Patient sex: M
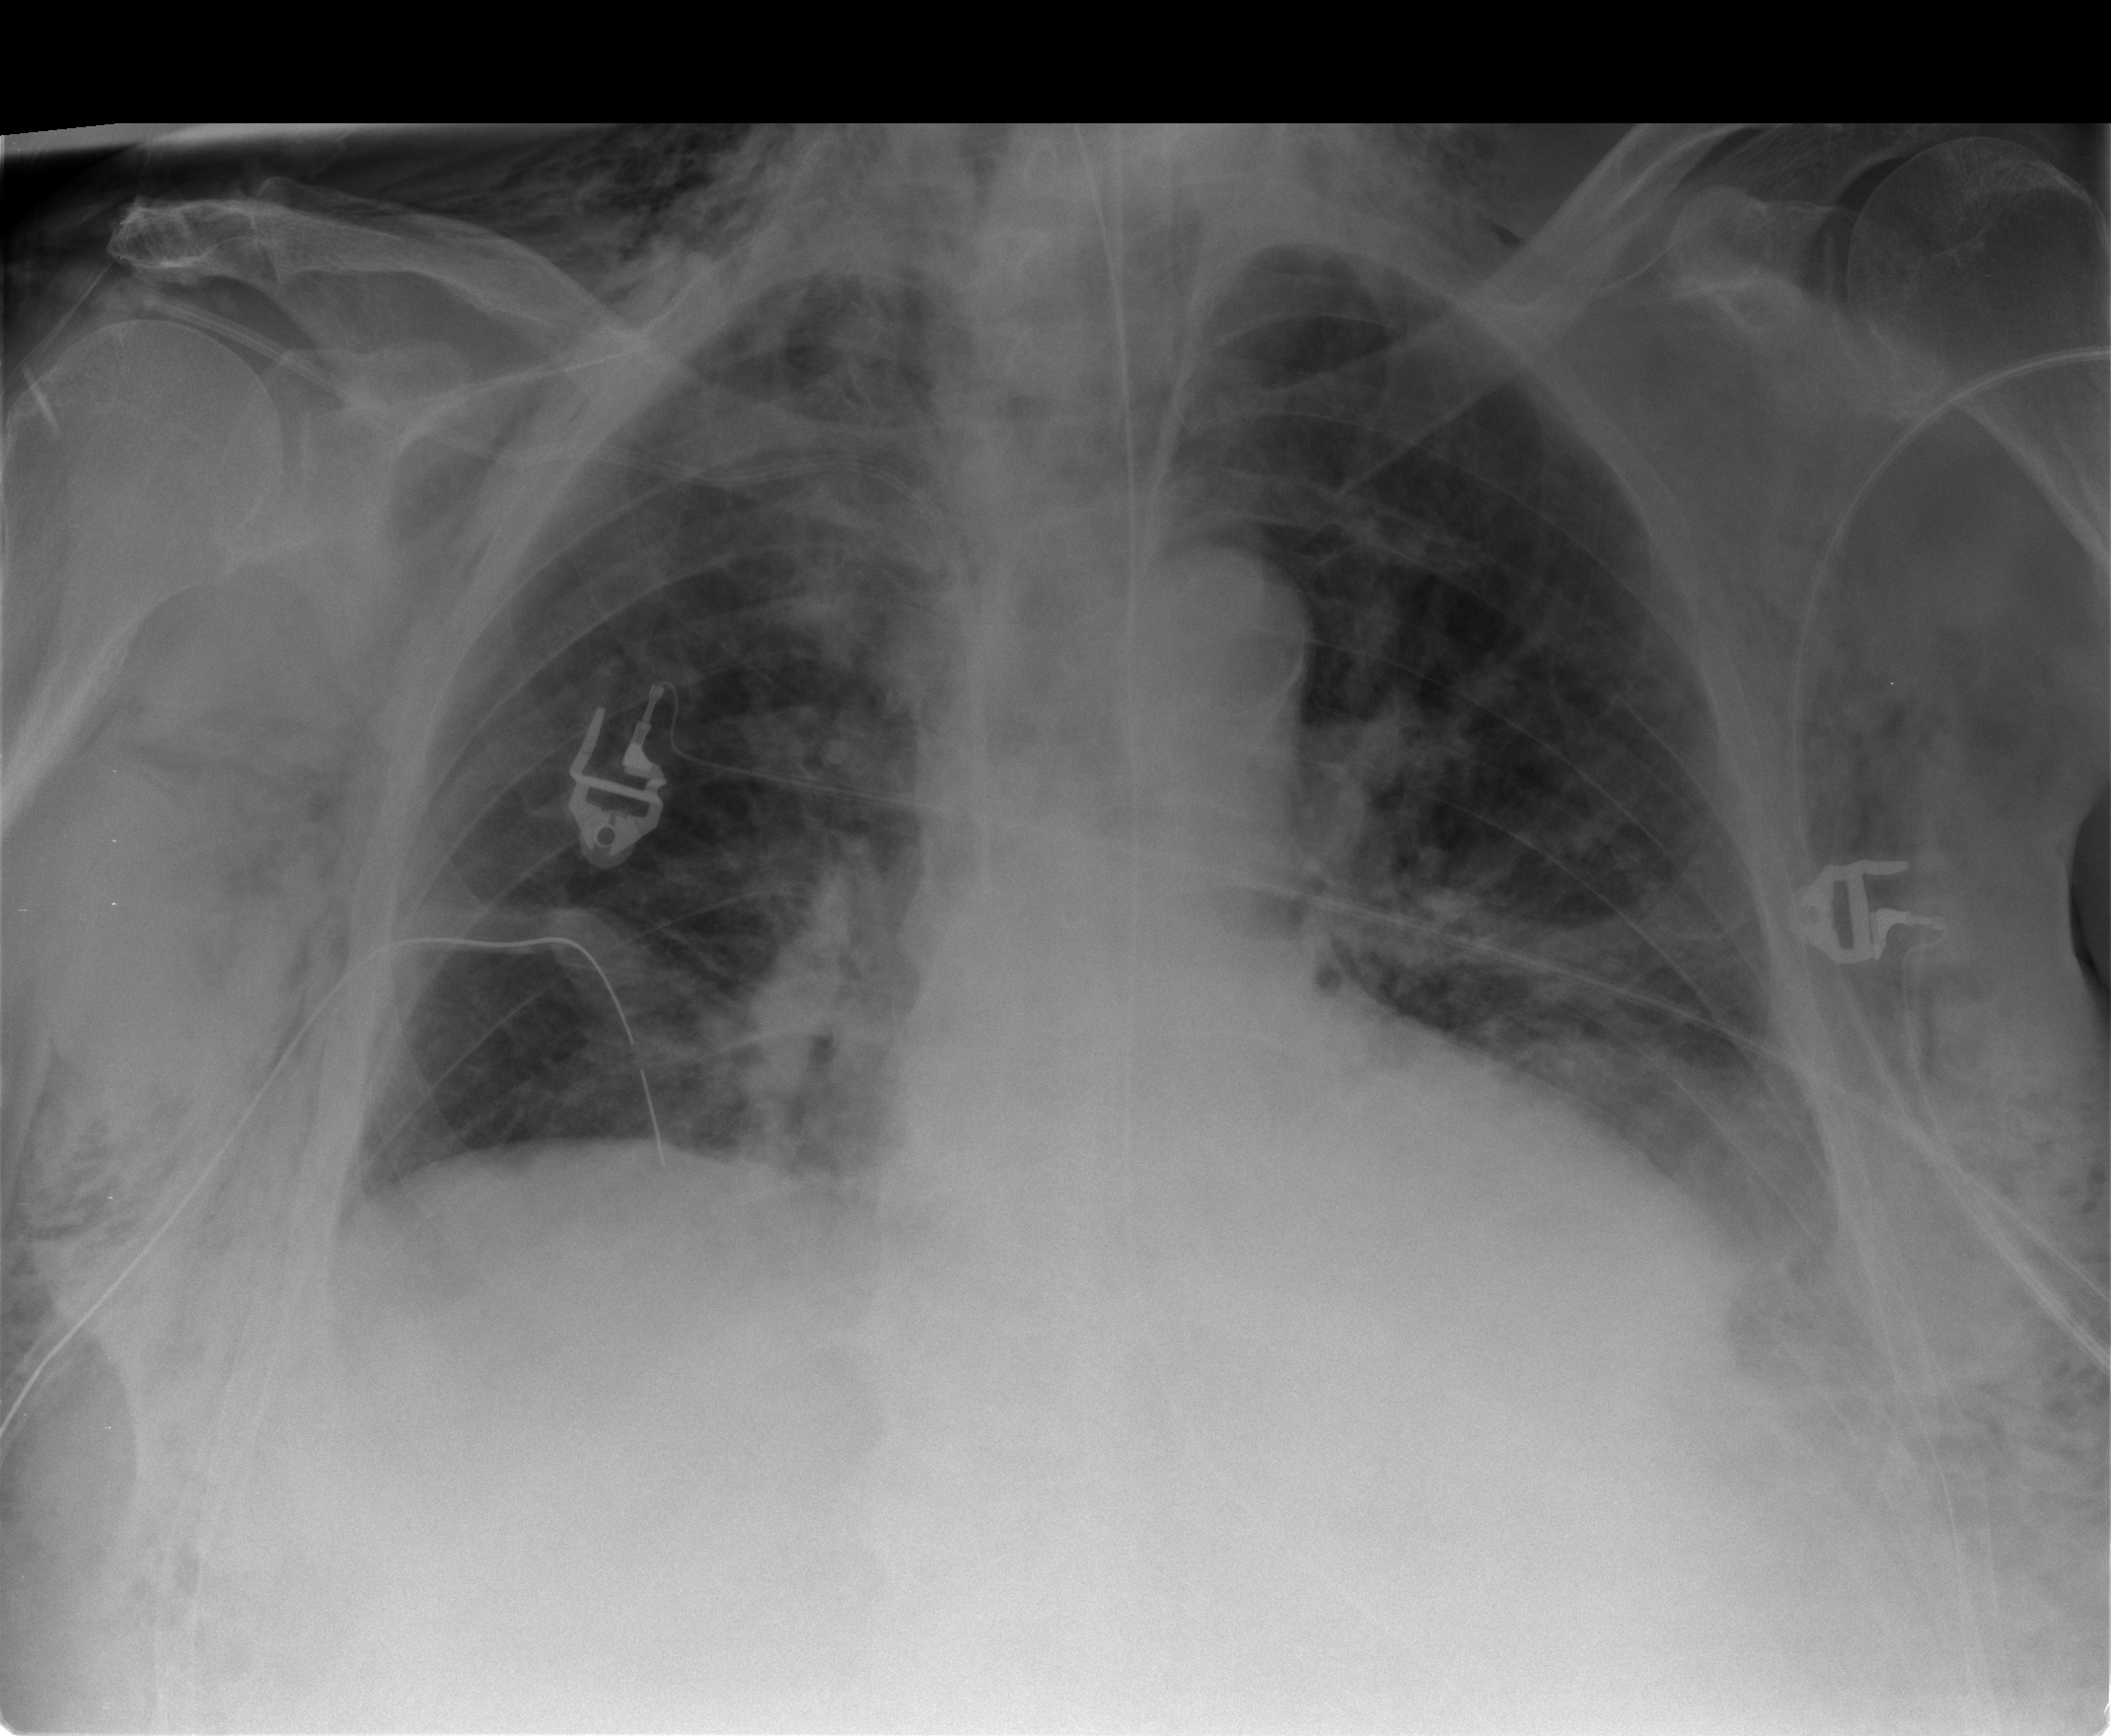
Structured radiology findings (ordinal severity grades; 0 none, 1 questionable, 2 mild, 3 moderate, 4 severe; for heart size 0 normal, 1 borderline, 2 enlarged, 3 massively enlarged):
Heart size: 2
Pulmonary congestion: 2
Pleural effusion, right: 0
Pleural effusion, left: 2
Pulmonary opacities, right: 0
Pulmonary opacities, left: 1
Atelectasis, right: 3
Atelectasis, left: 3